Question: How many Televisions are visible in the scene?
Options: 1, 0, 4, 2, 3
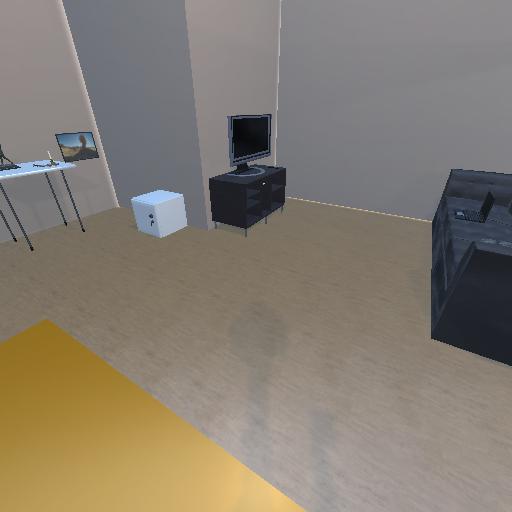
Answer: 1